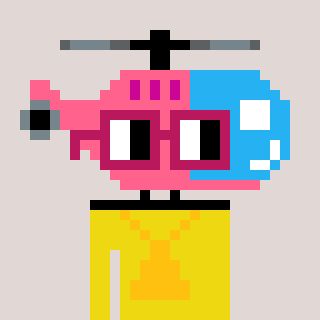
a pixel art character with square dark red glasses, a helicopter-shaped head and a yellow-colored body on a warm background